Aerial crown-view tile of a tropical tree (Barro Colorado Island, Panama), acquired 20250715:
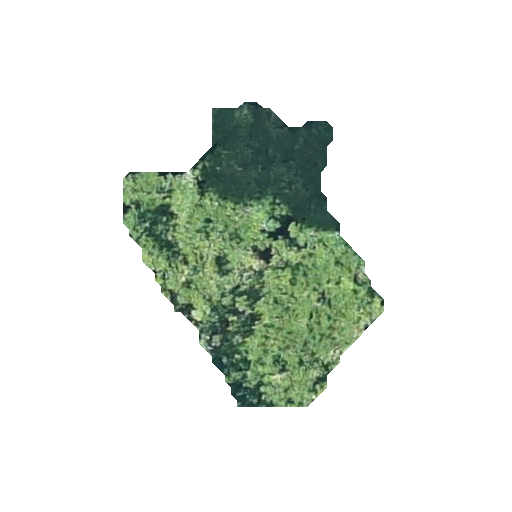
Species: Ocotea oblonga
GBIF accepted scientific name: Ocotea oblonga
Crown area: 71.154 m²